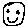
Label: smiley face